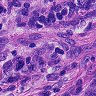
Metastatic tissue present: yes